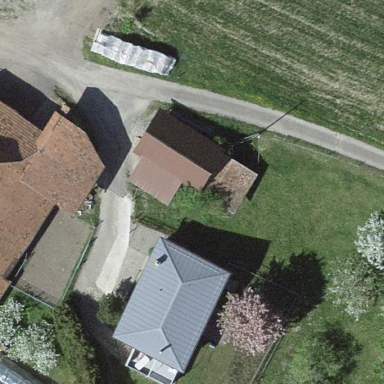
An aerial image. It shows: Rural barn.